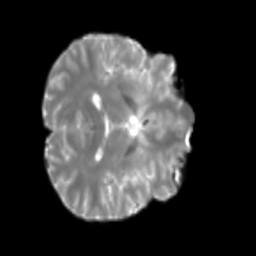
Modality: T2w
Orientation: axial
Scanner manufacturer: siemens
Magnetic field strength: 3 T
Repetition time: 4 s
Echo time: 0.0594 s